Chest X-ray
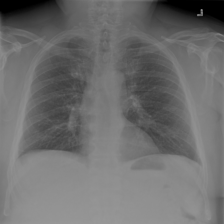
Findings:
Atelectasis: negative
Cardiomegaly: negative
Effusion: negative
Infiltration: positive
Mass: negative
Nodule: negative
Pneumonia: negative
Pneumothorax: negative
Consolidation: negative
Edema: negative
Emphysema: negative
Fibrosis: negative
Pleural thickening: negative
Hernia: negative